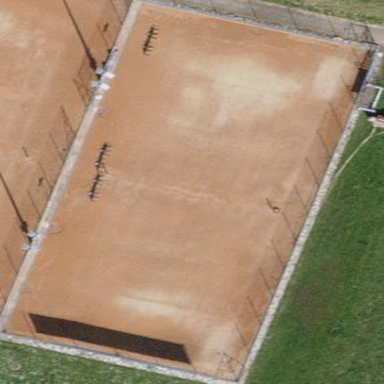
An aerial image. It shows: Tennis court in leisure pitch.